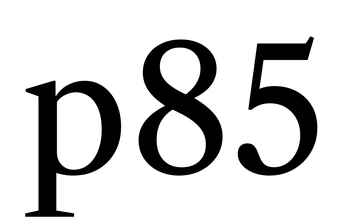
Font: LibreCaslonText_Regular